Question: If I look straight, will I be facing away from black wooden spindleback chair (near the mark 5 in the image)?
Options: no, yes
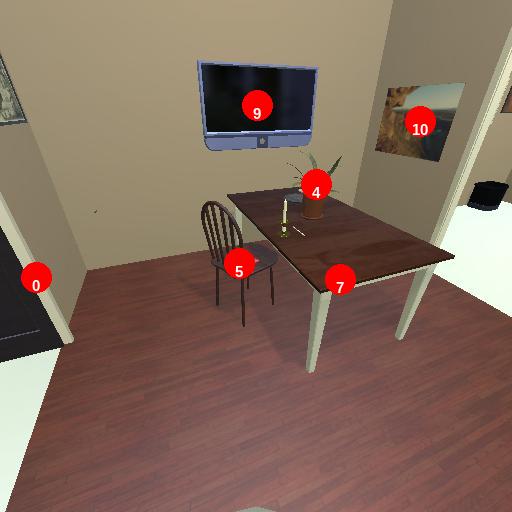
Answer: no